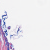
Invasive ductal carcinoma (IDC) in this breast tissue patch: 0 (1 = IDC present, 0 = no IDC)